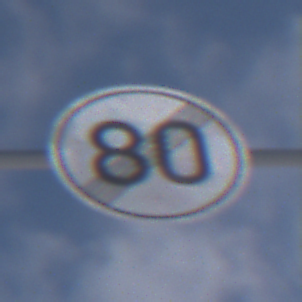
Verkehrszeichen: EndeGeschwindigkeit80
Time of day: MorningAfternoon
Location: Outdoor (Nature)
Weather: PartlyCloudy
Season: Winter
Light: Natural